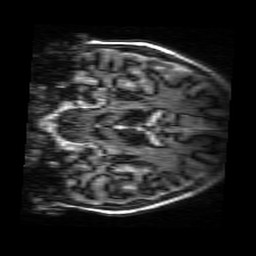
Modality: MP2RAGE
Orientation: coronal
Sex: male
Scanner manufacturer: siemens
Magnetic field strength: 3 T
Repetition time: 5 s
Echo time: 0.00355 s